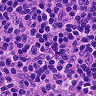
Metastatic tissue present: no